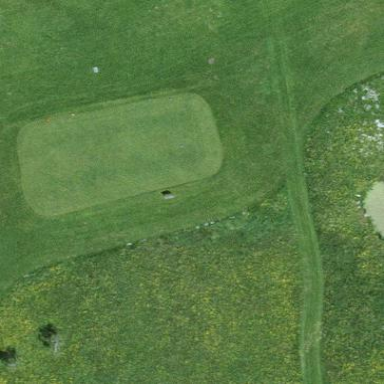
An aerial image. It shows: Grassy area designated as golf tee.